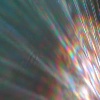
Label: sunburn